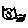
Label: cat